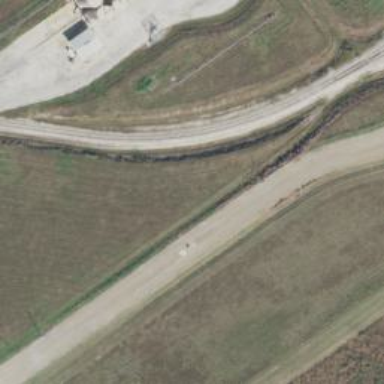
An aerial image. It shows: Railway spur service.